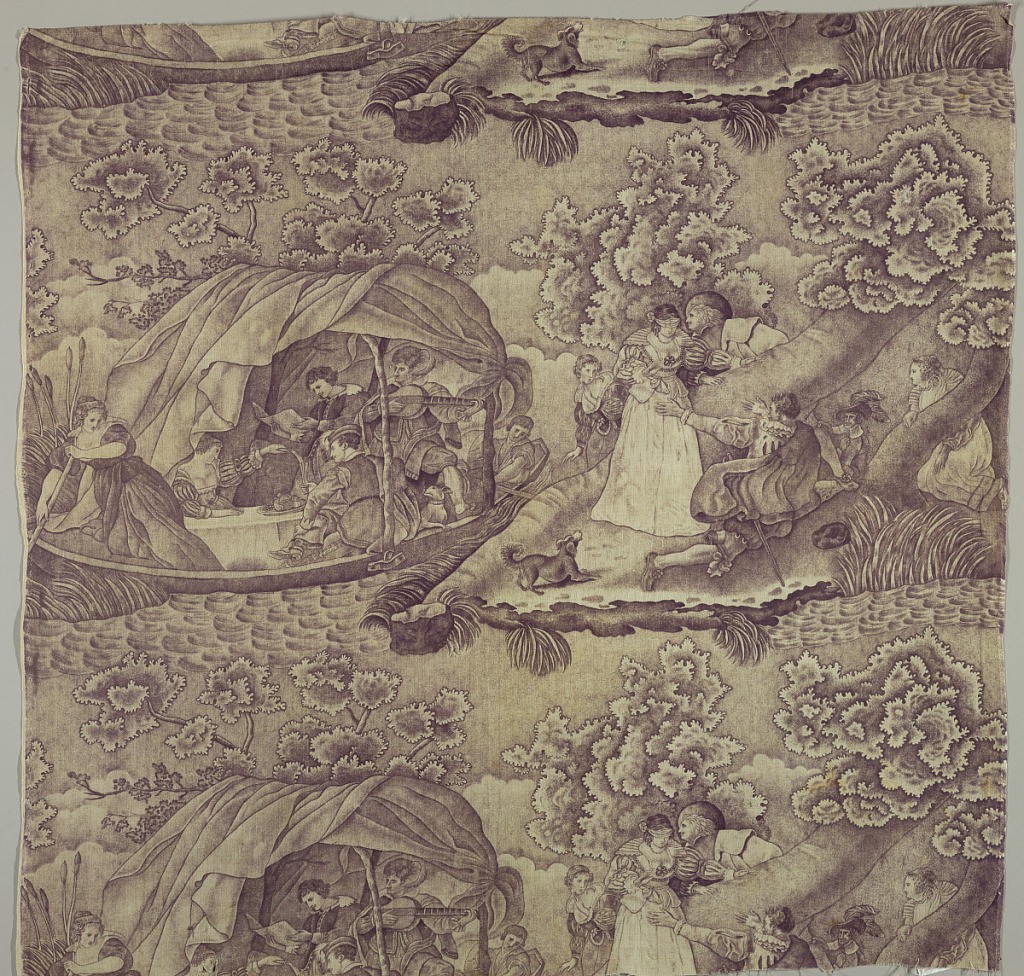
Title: Textile
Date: early 19th century
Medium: cotton Technique: printed by engraved roller on plain weave
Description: Scenes of pleasure and partying.